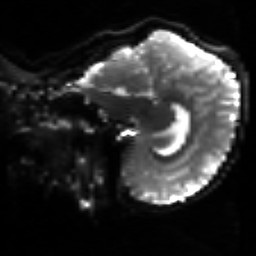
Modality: sbref
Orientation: sagittal
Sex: male
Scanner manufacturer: siemens
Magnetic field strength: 3 T
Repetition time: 5 s
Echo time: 0.071 s